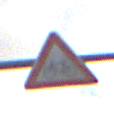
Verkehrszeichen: RadverkehrRechts
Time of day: SunriseSunset
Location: Outdoor (RoadRail)
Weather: PartlyCloudy
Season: NotSpecified
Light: Natural